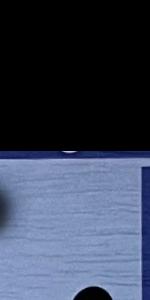
Label: Empty